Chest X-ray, PA view. Patient: 56 years old, sex M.
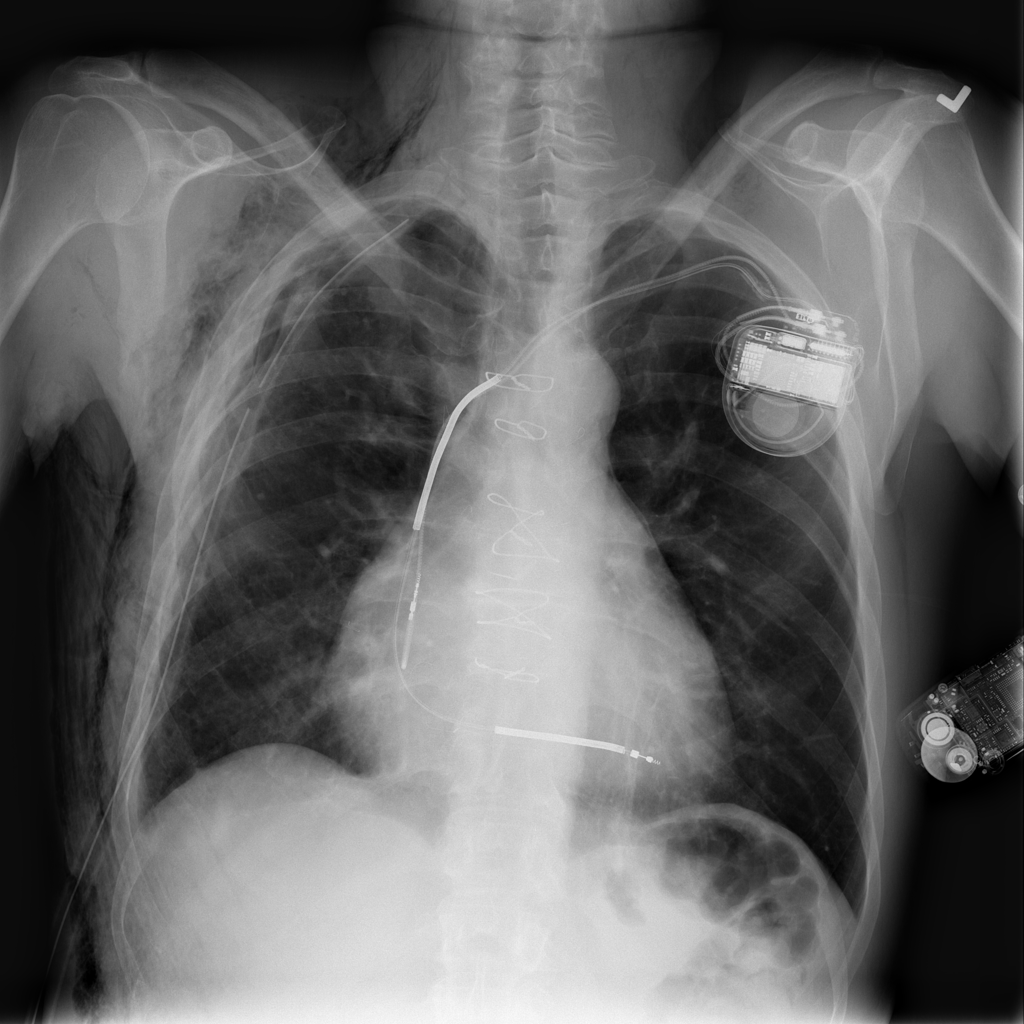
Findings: Atelectasis, Pneumothorax